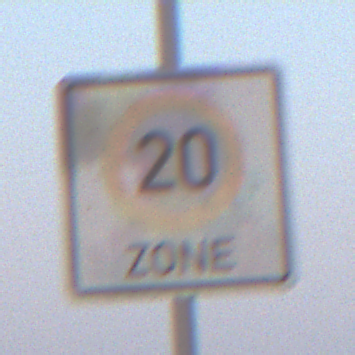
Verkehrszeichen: BeginnZone20
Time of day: SunriseSunset
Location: Outdoor (Nature)
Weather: Clear
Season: NotSpecified
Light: Natural